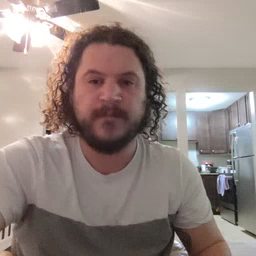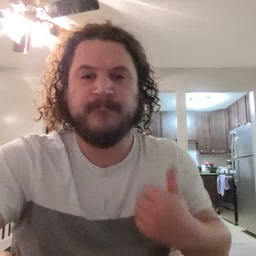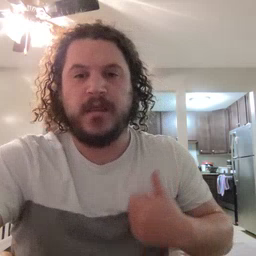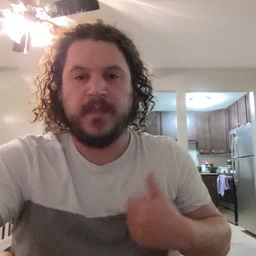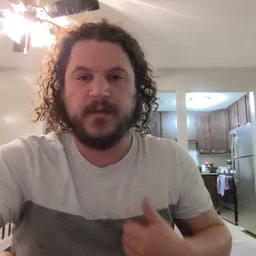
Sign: bath